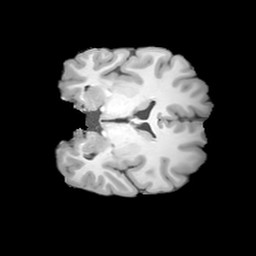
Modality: T1w
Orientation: coronal
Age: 21
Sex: female
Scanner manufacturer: siemens
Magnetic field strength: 3 T
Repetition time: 2 s
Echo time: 0.0024 s